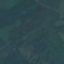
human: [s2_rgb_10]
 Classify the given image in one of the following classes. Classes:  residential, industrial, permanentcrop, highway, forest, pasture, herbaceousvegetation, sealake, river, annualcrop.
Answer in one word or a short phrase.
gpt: Pasture